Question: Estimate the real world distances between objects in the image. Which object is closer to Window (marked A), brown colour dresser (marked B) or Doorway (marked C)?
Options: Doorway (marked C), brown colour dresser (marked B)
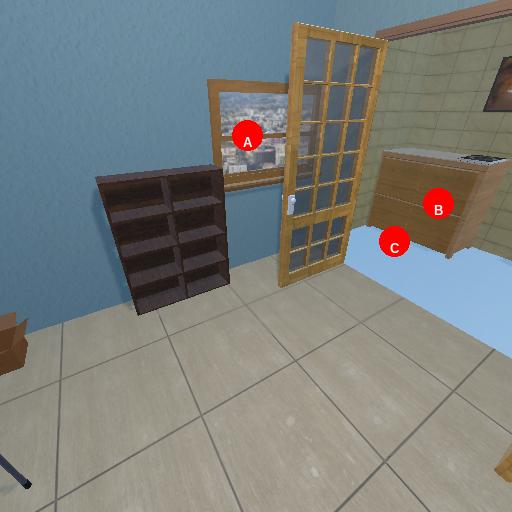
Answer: Doorway (marked C)